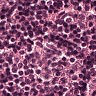
Metastatic tissue present: no